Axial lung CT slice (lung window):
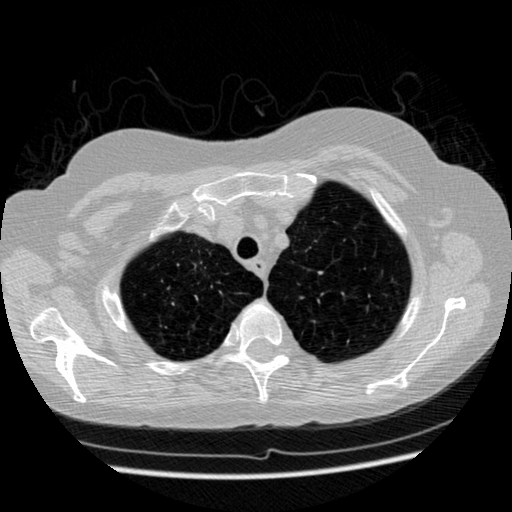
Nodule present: no